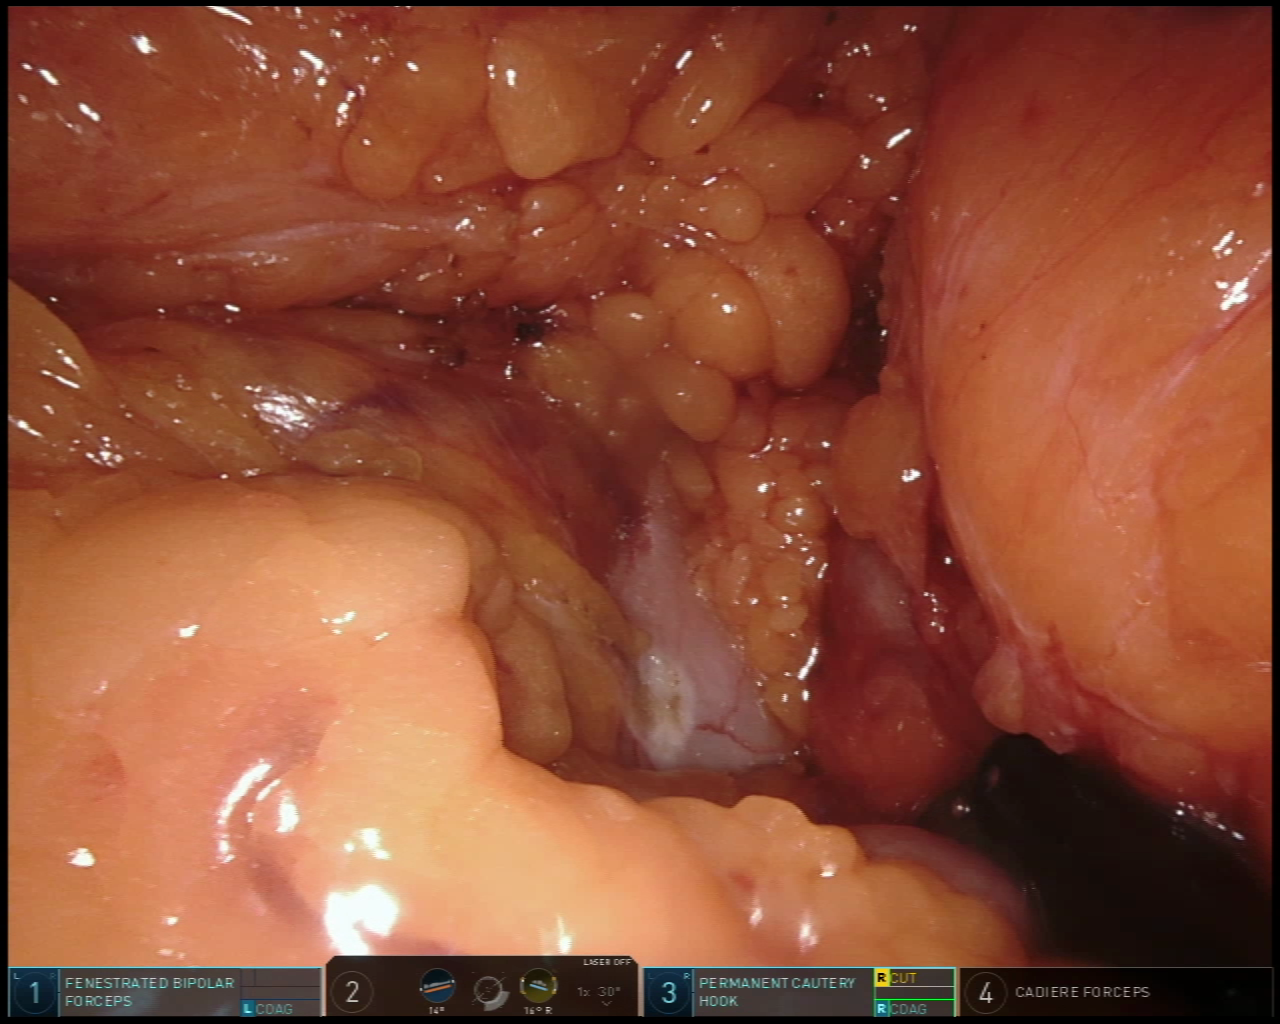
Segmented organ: stomach
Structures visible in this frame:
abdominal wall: no
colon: yes
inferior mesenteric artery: no
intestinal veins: no
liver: no
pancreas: no
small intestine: no
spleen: no
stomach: yes
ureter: no
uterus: no
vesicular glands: no